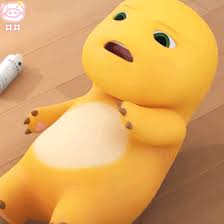
Label: nailong